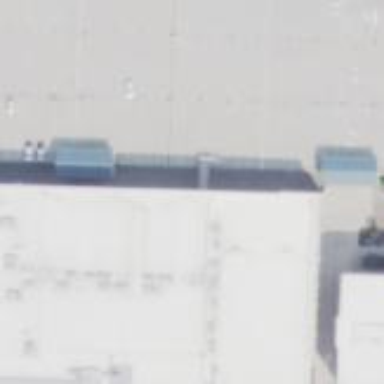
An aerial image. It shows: Multi-storey garage used for parking.